Question: I have a Parse app and I want to find out which users/installations account for requests. There is a spike in API request activity in my app, and I'm suspicious of some users/devices that may be sending too many requests (either intentionally or due to a bug). How do I find that out? Here is a spike in usage:

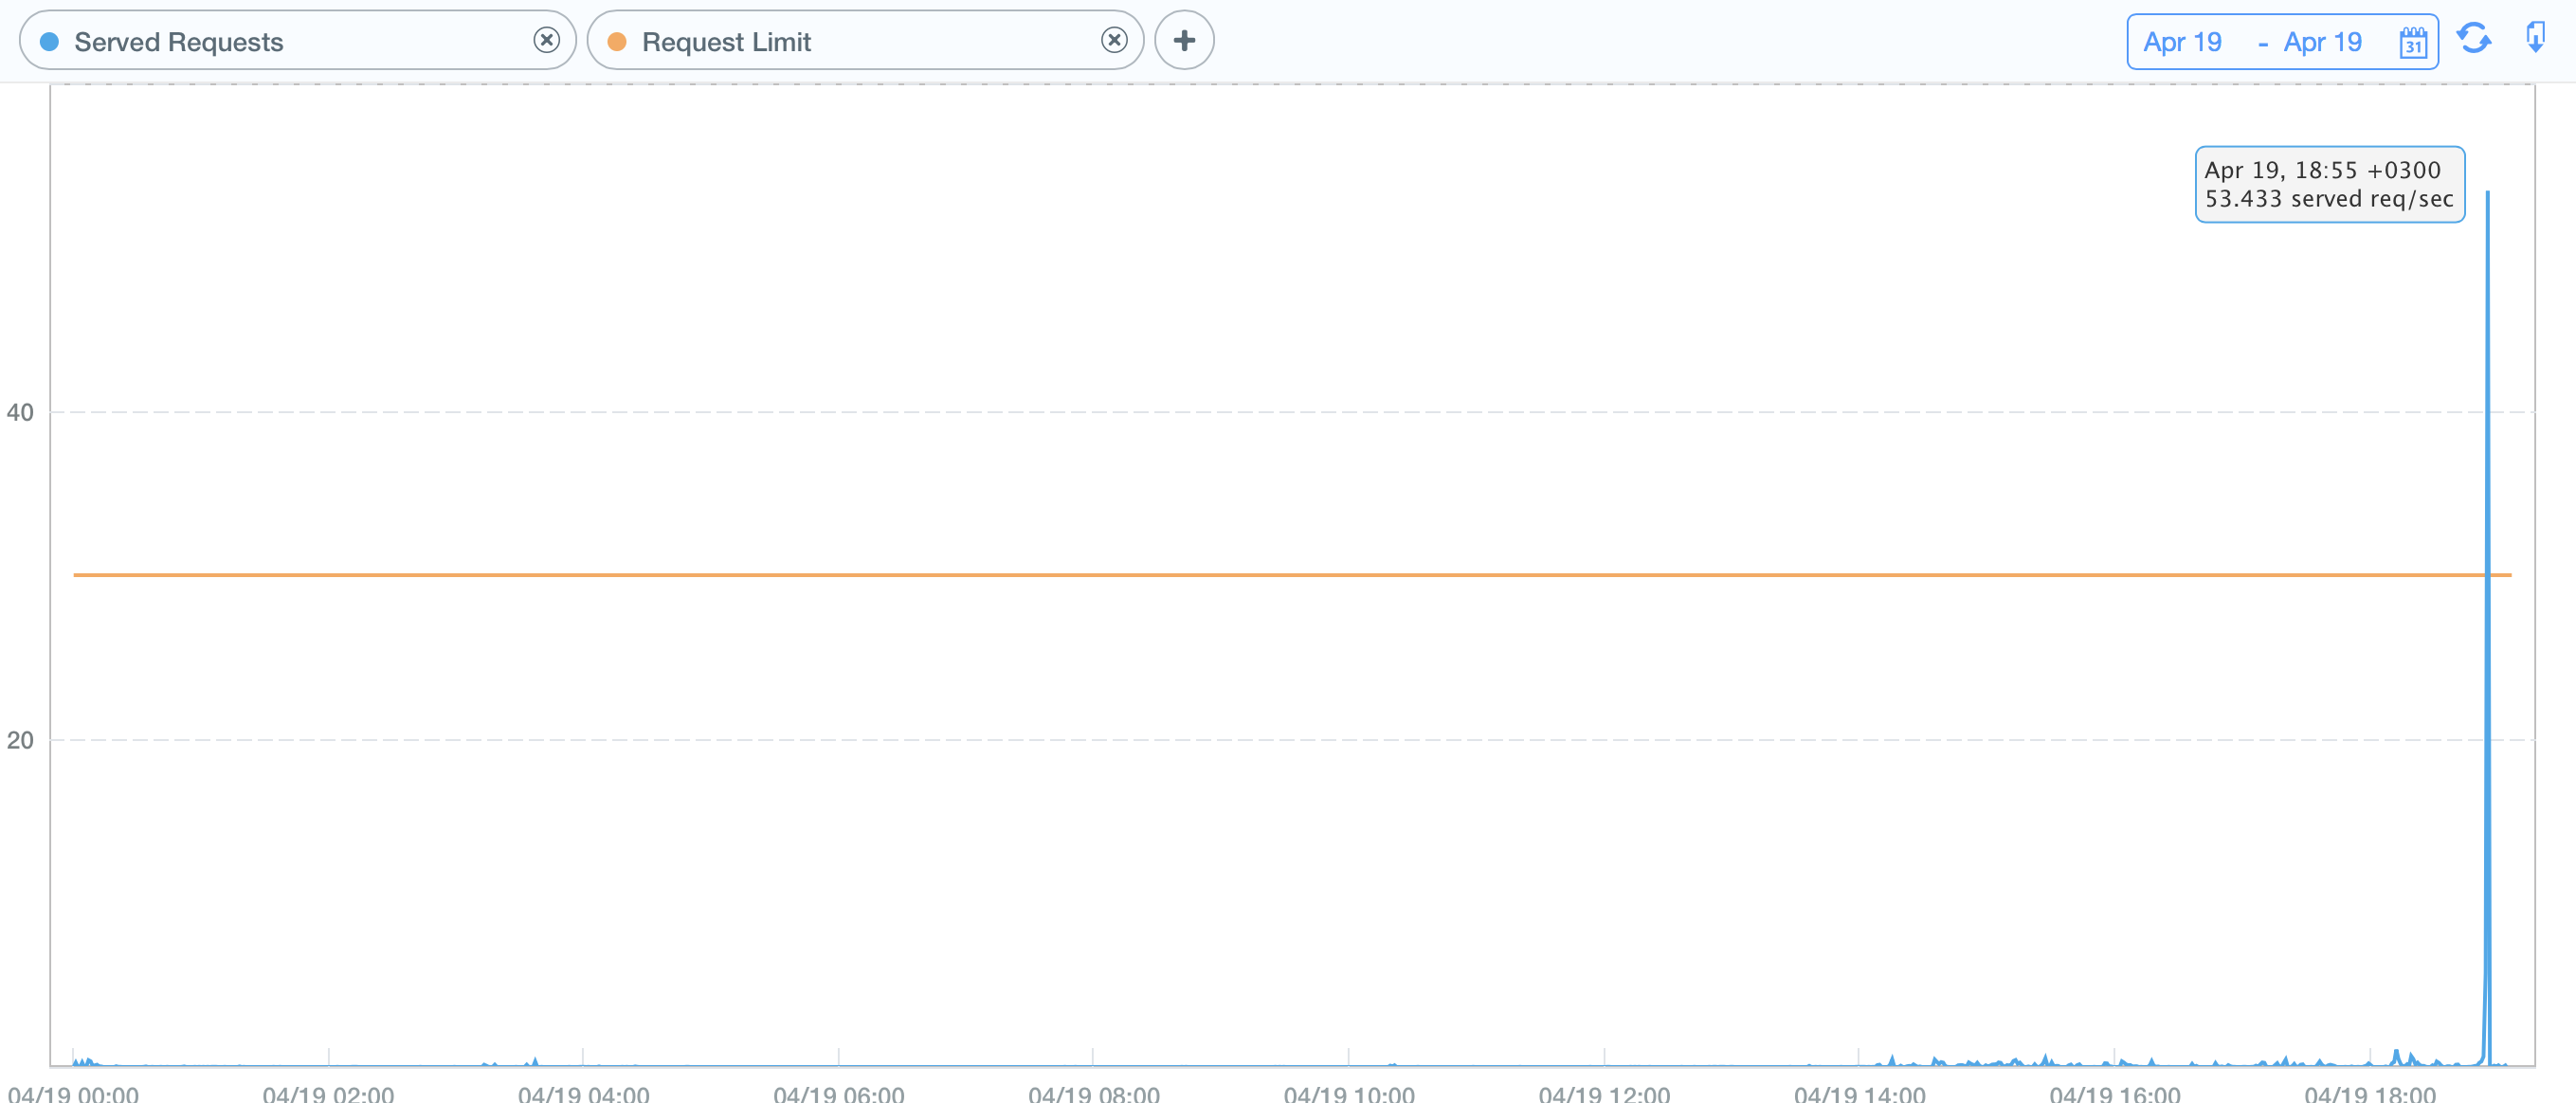
Answer: There are two ways I know of that you might be able to see what's going on, and what might be causing that massive spike you're seeing.
1. Head to the Analytics section for your app (that the screenshot you provided was generated from). In the left pane, under Performance, you should see Requests and Queries submenu items. If you click on Queries, and then set the date range to 19th April (when your spike was experienced), you should be able to see the Classes and Queries that generated the traffic. There is a handy count field, so this should give you a clue as to the requests on the server. However, this doesn't tell you who was requesting - just what the requests were - but this information might be useful in tracking down any bugs.
2. If you want to see what Installations have been generating the most requests, click on "Explorer" in the left pane (this is quite new functionality). From here, you can see specific information about users and requests. There is a handy Saved Query that you can use to see which users have been generating traffic. Click on "Top Installations Yesterday", then change the date range to be the date of your traffic spike, and change "Group By" to be "Parse User ID". Click "Run Query" and you should see the User ID of the user who has been generating the bulk of the traffic at the top.
If the user causing the hassle is anonymous, then I think the User ID will be empty. And if that's what you're seeing, you could have a malicious user on your hands :-(
Hope that helps!